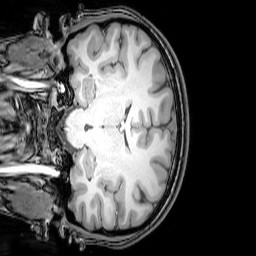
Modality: T1w
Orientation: coronal
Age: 20
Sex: female
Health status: healthy
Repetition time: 0.081 s
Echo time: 0.037 s